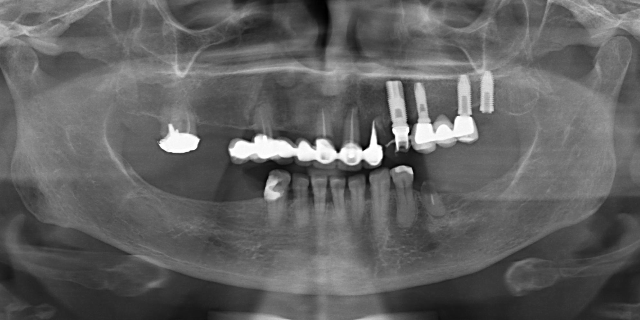
adult